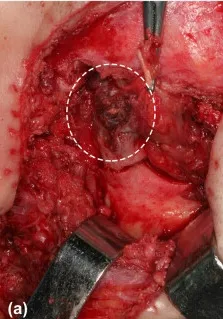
The mandibular condyle and disc were surrounded and being eroded by the neoplasm (a, white dashed region). A reverse L-shaped osteotomy line was drawn at the posterior part of the ramus.
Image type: medical_photograph (other_medical_photograph)